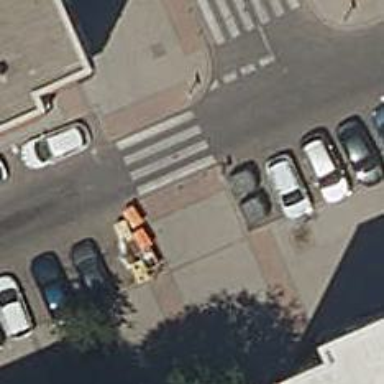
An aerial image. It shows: Pedestrian crossing with zebra markings on the footway.